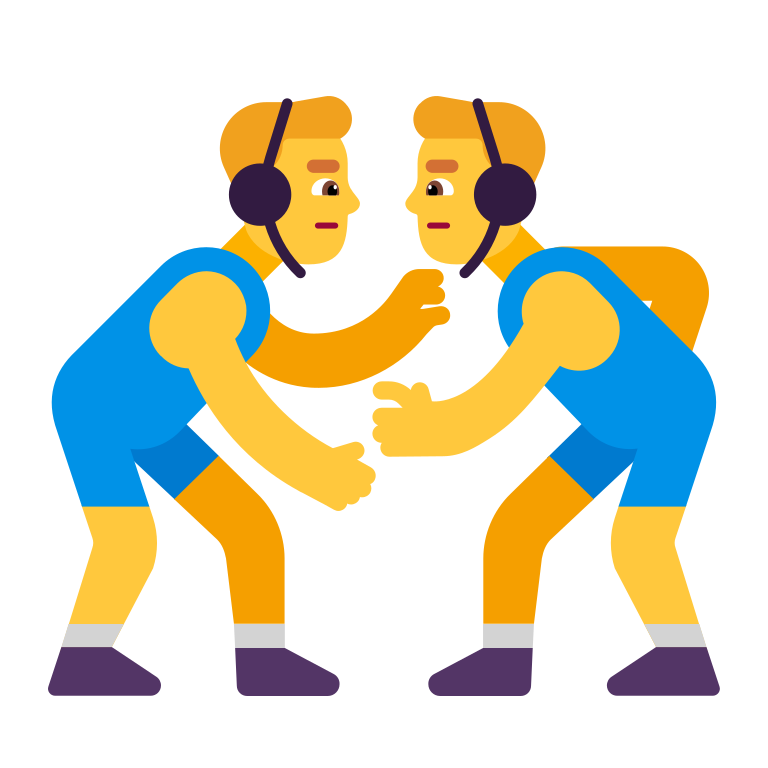
man wrestling flat default